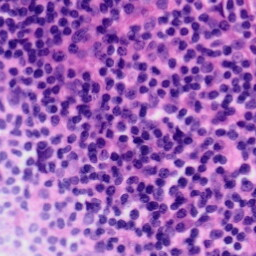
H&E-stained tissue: Tonsil